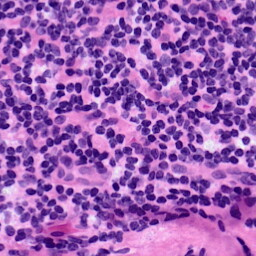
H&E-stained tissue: LymphNode